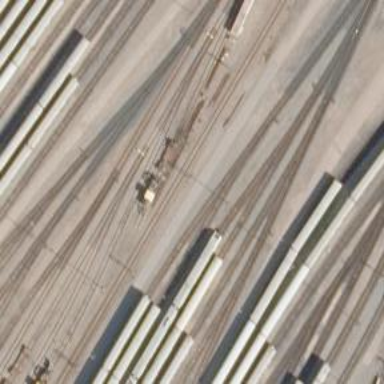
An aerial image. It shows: Railway yard used for servicing trains.